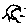
Label: moon